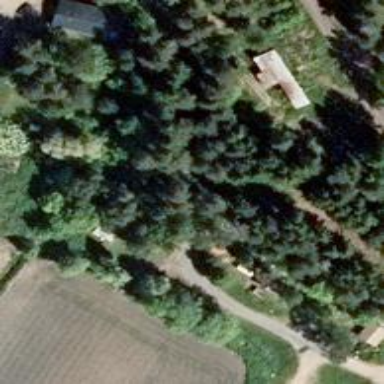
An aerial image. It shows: Driveway.